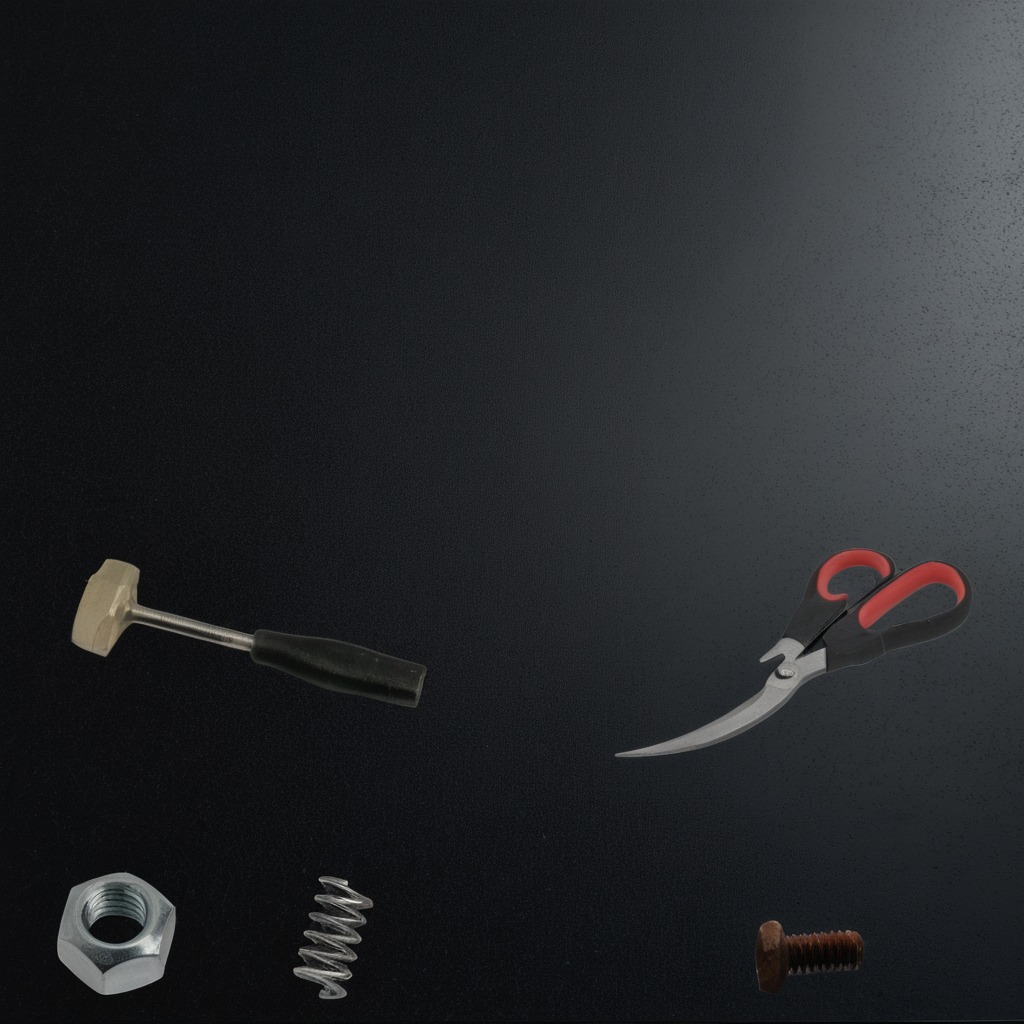
A metal machine screw, a hammer, a coiled metal spring, a metal nut, and a pair of scissors are lying on the clean granite tabletop covered with a black rubber mat inside a workshop at night.